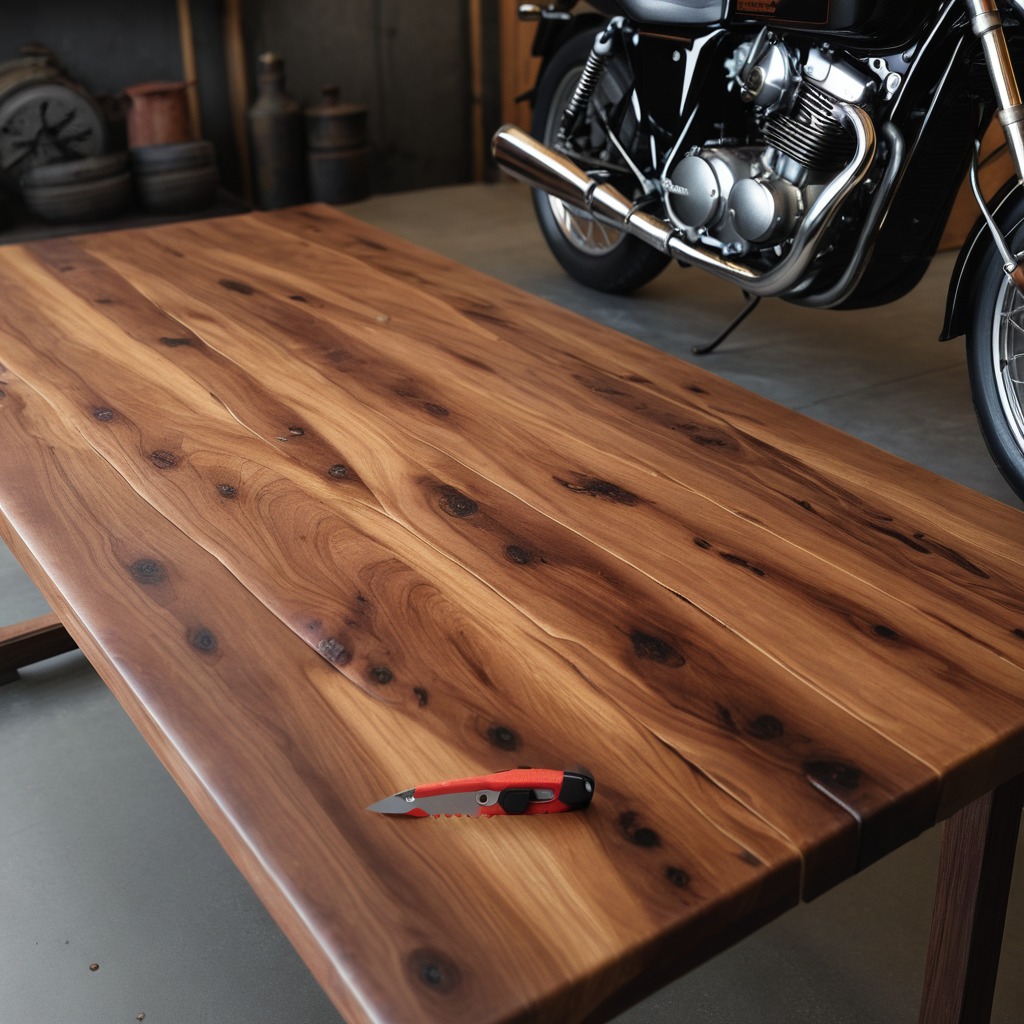
A utility knife lies on the table.